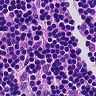
Metastatic tissue present: no